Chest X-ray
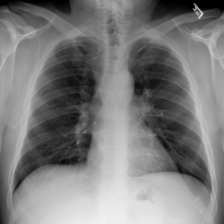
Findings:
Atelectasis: negative
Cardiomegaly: negative
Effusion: negative
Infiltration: negative
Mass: negative
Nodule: negative
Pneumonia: negative
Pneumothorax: negative
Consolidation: negative
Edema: negative
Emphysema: negative
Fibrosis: negative
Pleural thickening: negative
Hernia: negative